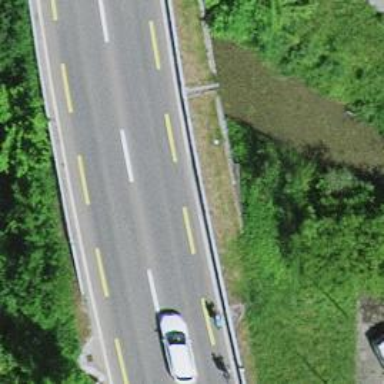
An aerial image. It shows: Primary highway bridge with asphalt surface and designated cycle lane.